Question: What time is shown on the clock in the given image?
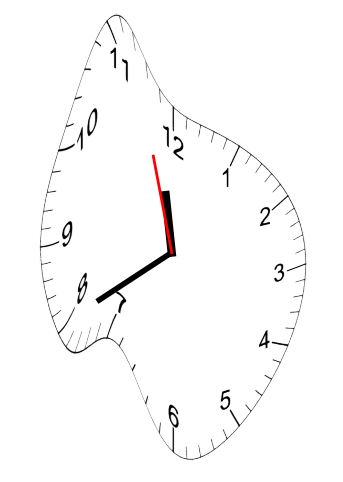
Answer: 11:39:57